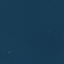
Land use / land cover class: SeaLake